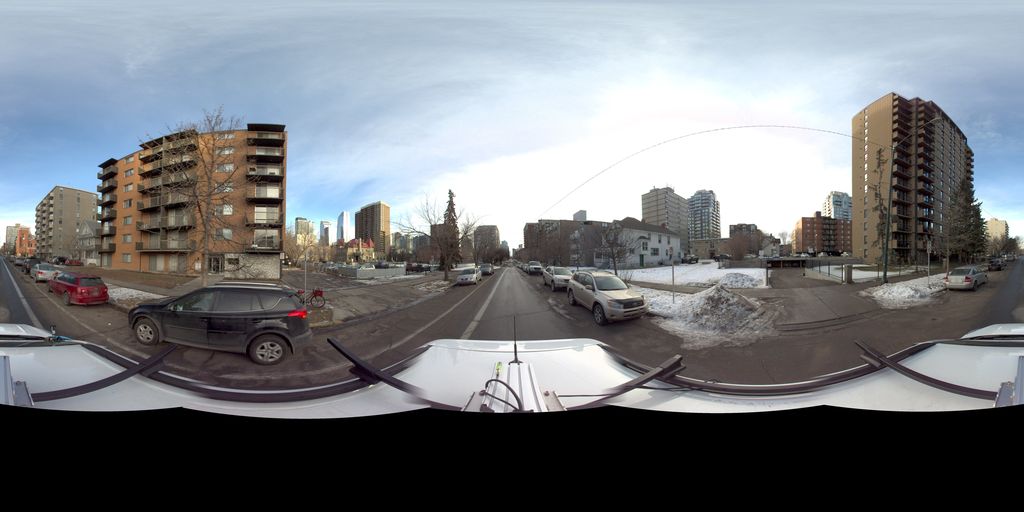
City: calgary